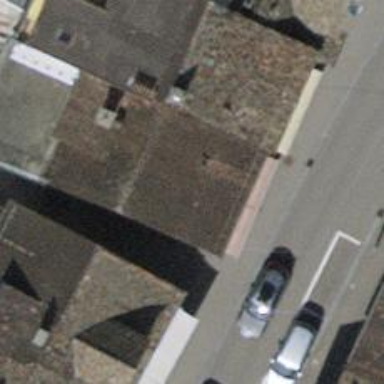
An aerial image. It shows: Clothing store.